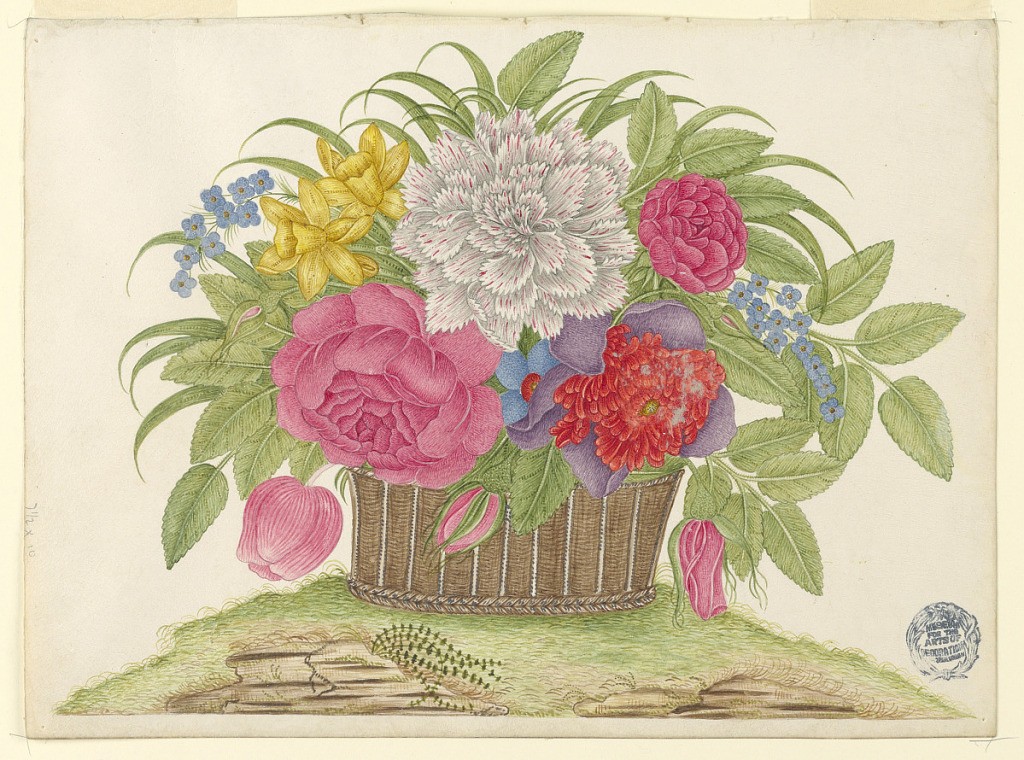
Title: Basket of Blossoms and Leaves on Earth
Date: ca. 1800–1830
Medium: Pen and ink, graphite on coated wove paper
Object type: Drawing
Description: Basket of Blossoms and Leaves on Earth